Question: I'm helping a colleague build a project that allows people to say where they are going (or have visited), and we've encountered a problem by where if two people are going to the same place, only one marker is displayed.
We then looked on Facebook, and we noticed that instead of displaying multiple markers on one location they instead display a circle with a number representing how many markers are there, like on the image below:

How can we replicate this for our own project? We are using the Google Maps API.
Cheers!
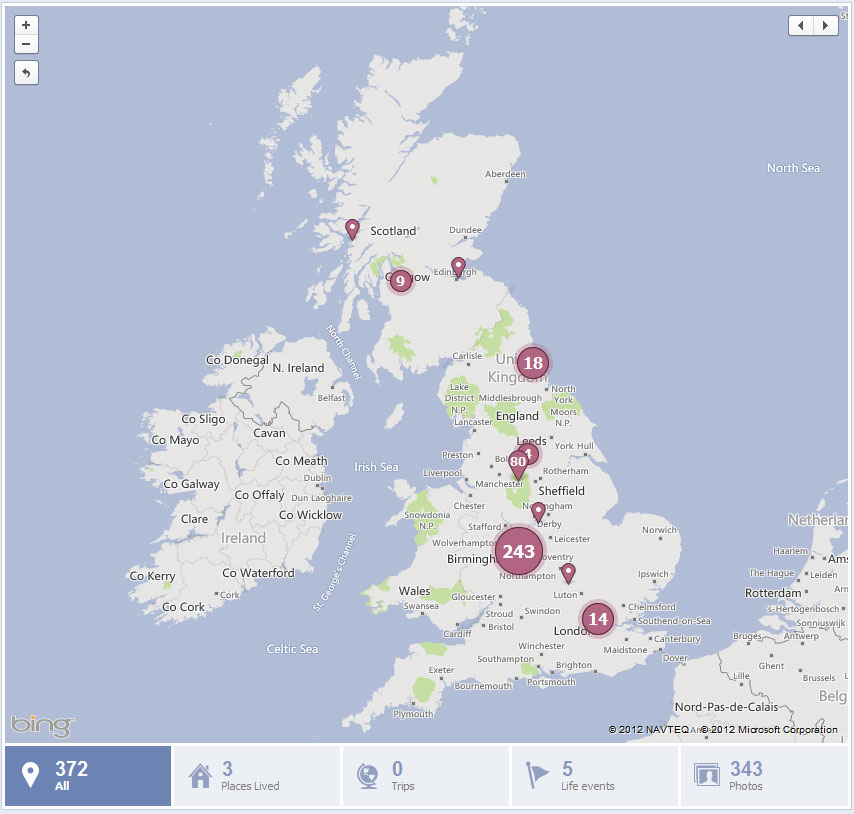
Answer: You can use whatever image you want for your markers, see <URL>
You can either use urls like <URL>, or generate all possible markers beforehand.
Another solution would be using svg to define the marker image using markerShapes, see <URL> and marker's setShape method.